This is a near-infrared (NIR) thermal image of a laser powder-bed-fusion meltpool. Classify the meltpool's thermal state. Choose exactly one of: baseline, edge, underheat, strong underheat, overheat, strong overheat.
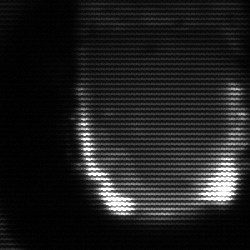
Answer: baseline